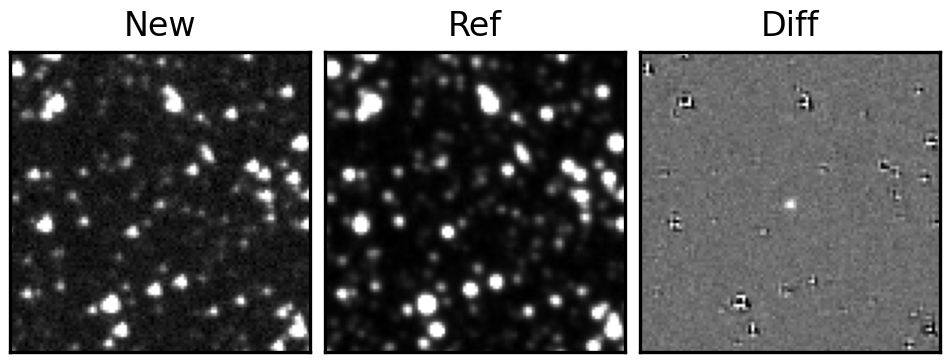
Label: real